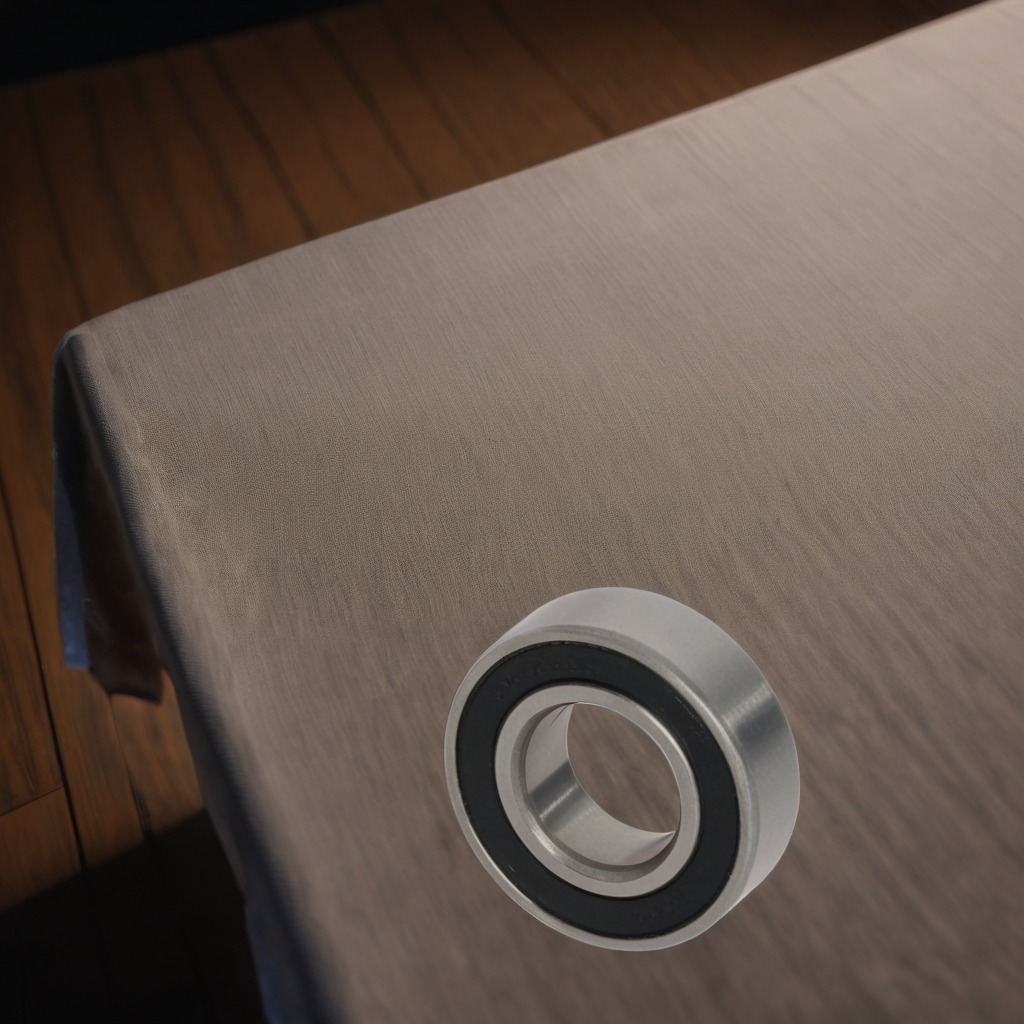
A metal ball bearing lying on a wooden table at night in a workshop at night.